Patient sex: M
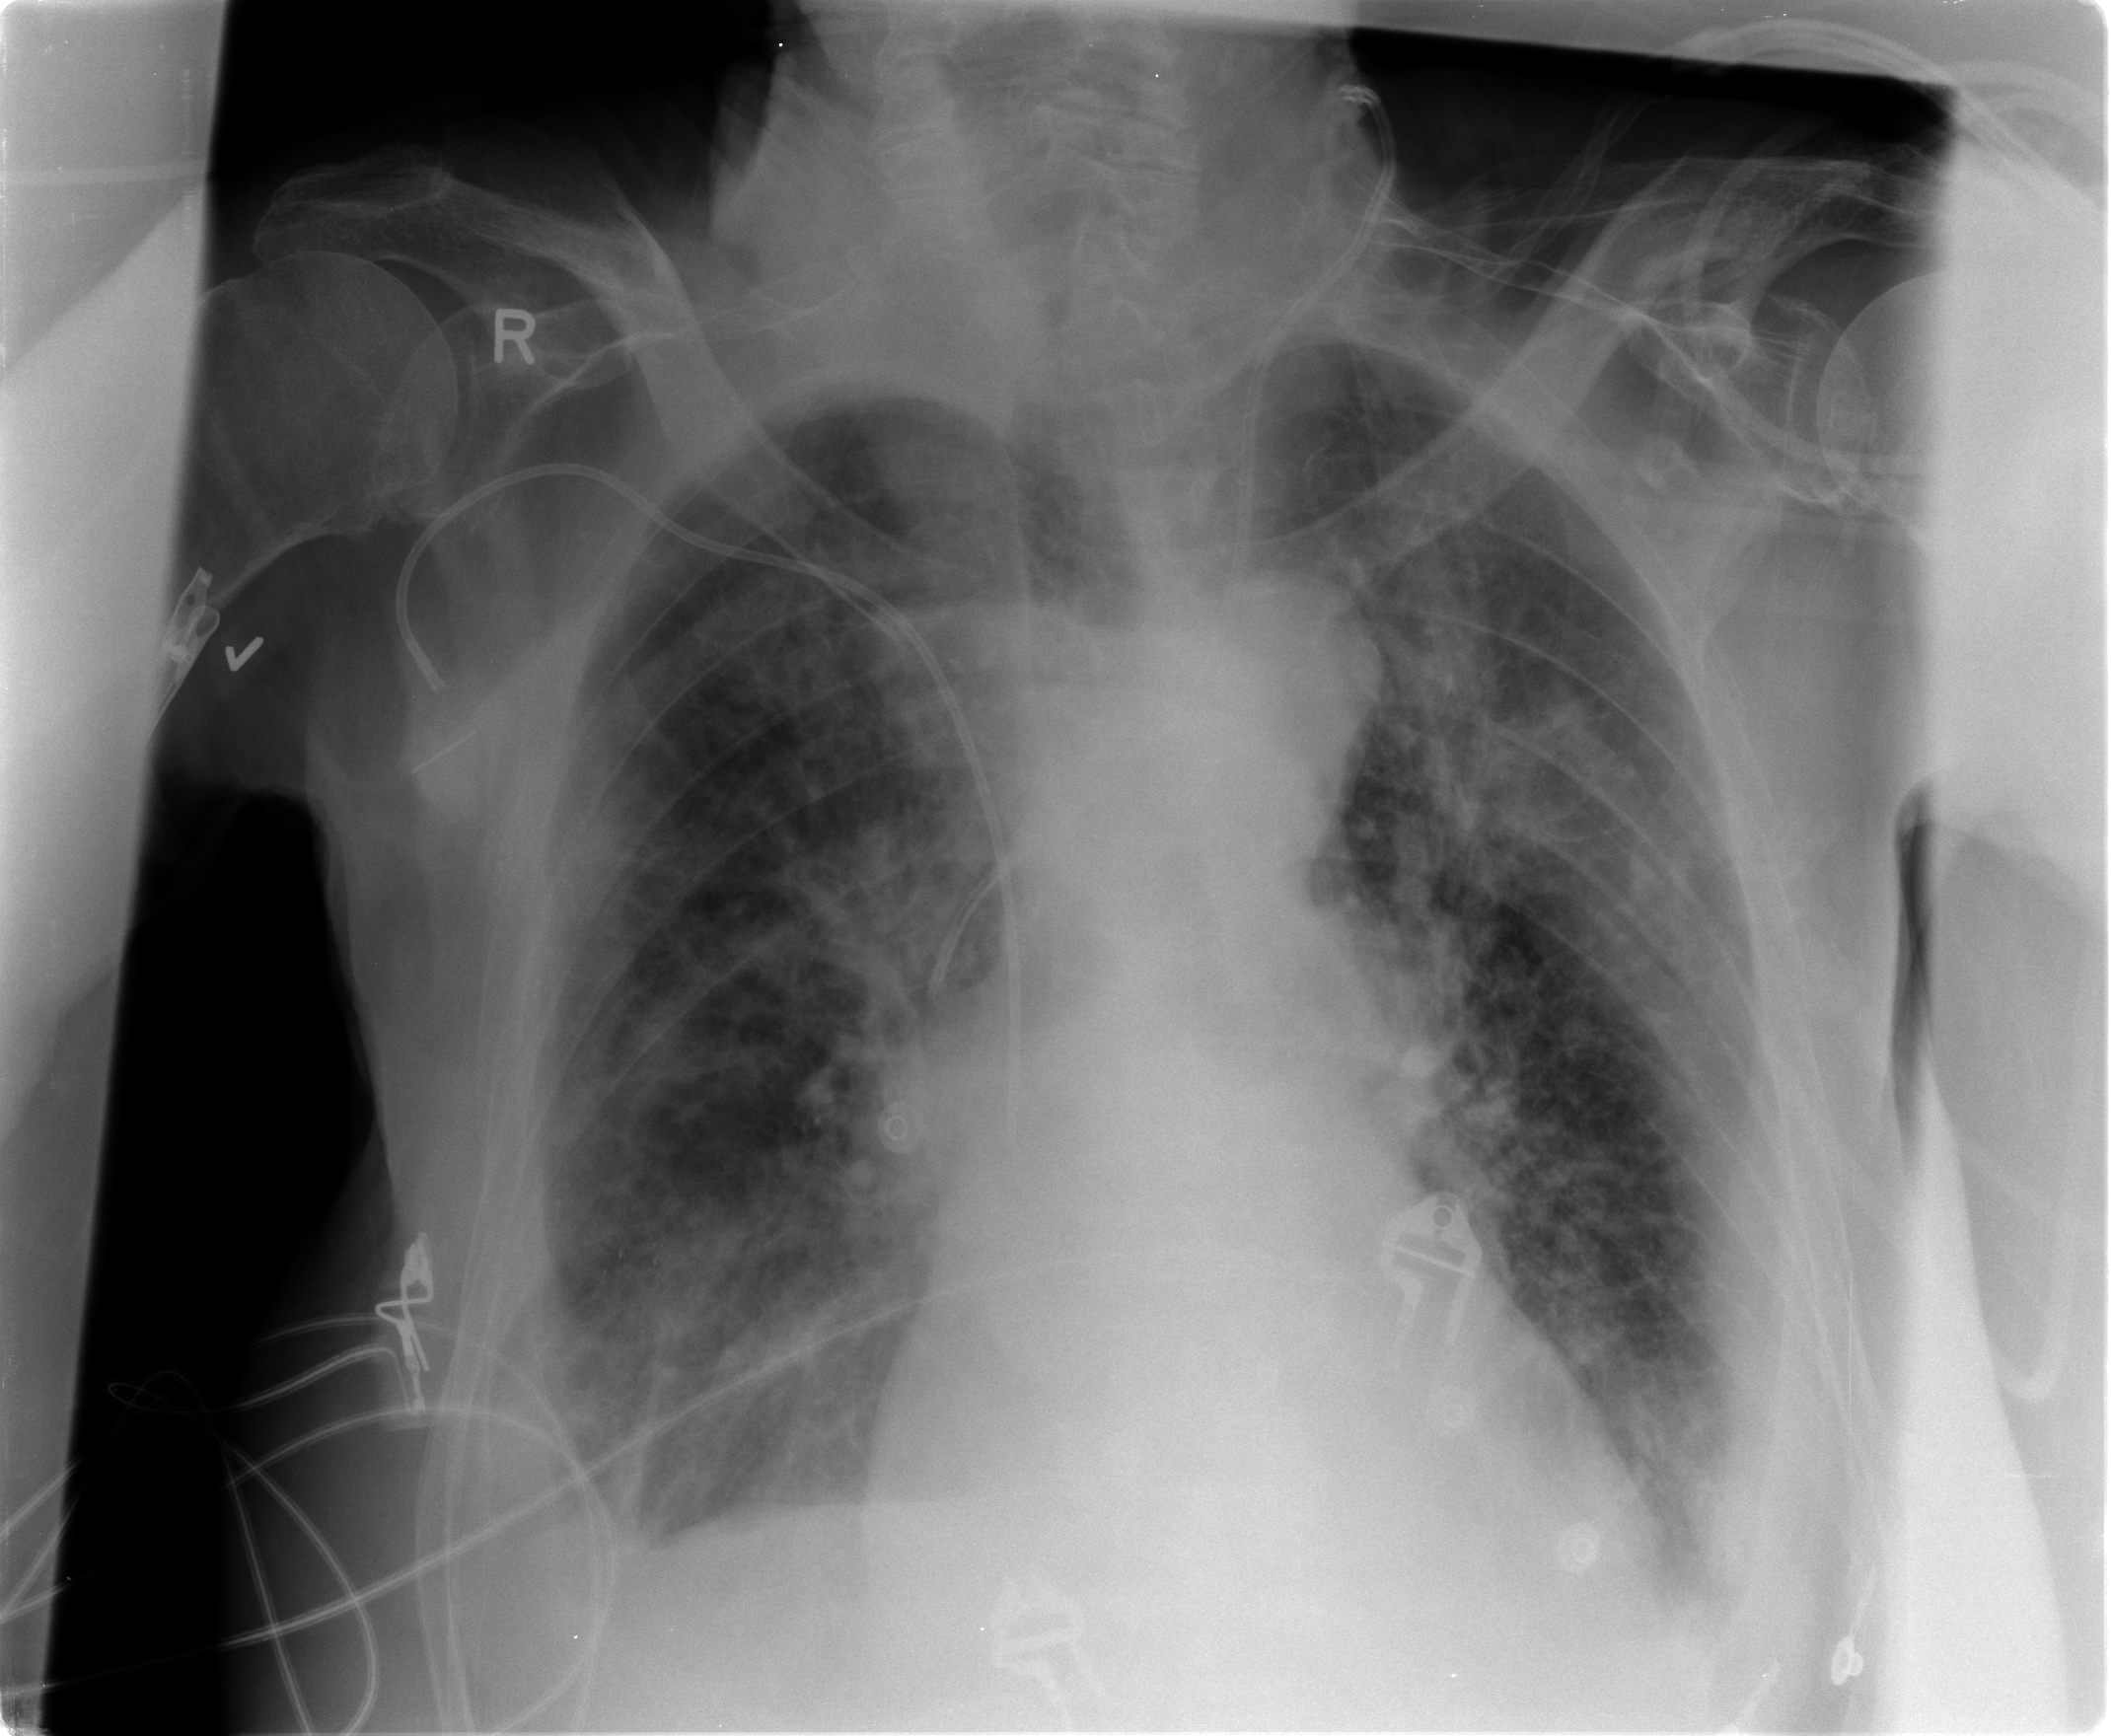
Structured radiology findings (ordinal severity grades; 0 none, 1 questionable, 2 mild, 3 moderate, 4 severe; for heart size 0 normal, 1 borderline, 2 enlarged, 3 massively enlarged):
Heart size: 0
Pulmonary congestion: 2
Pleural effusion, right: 1
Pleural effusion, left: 1
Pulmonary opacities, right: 2
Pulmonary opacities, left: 2
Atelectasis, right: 2
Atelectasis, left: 2